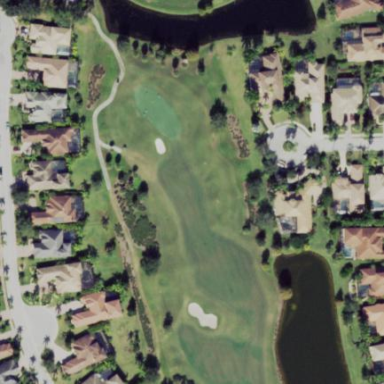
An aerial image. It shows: Picturesque green golfing area with grass land use.